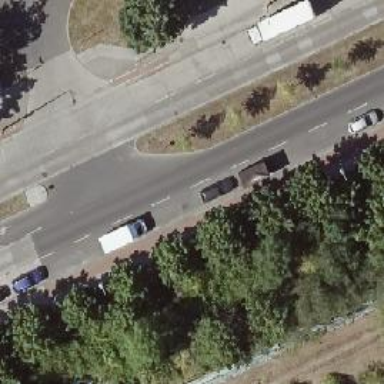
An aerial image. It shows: Avenue lined with deciduous broadleaved trees.